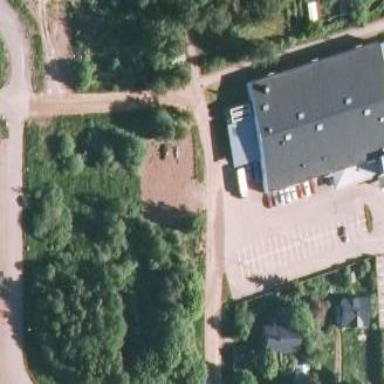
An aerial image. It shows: Supermarket building.